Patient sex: M
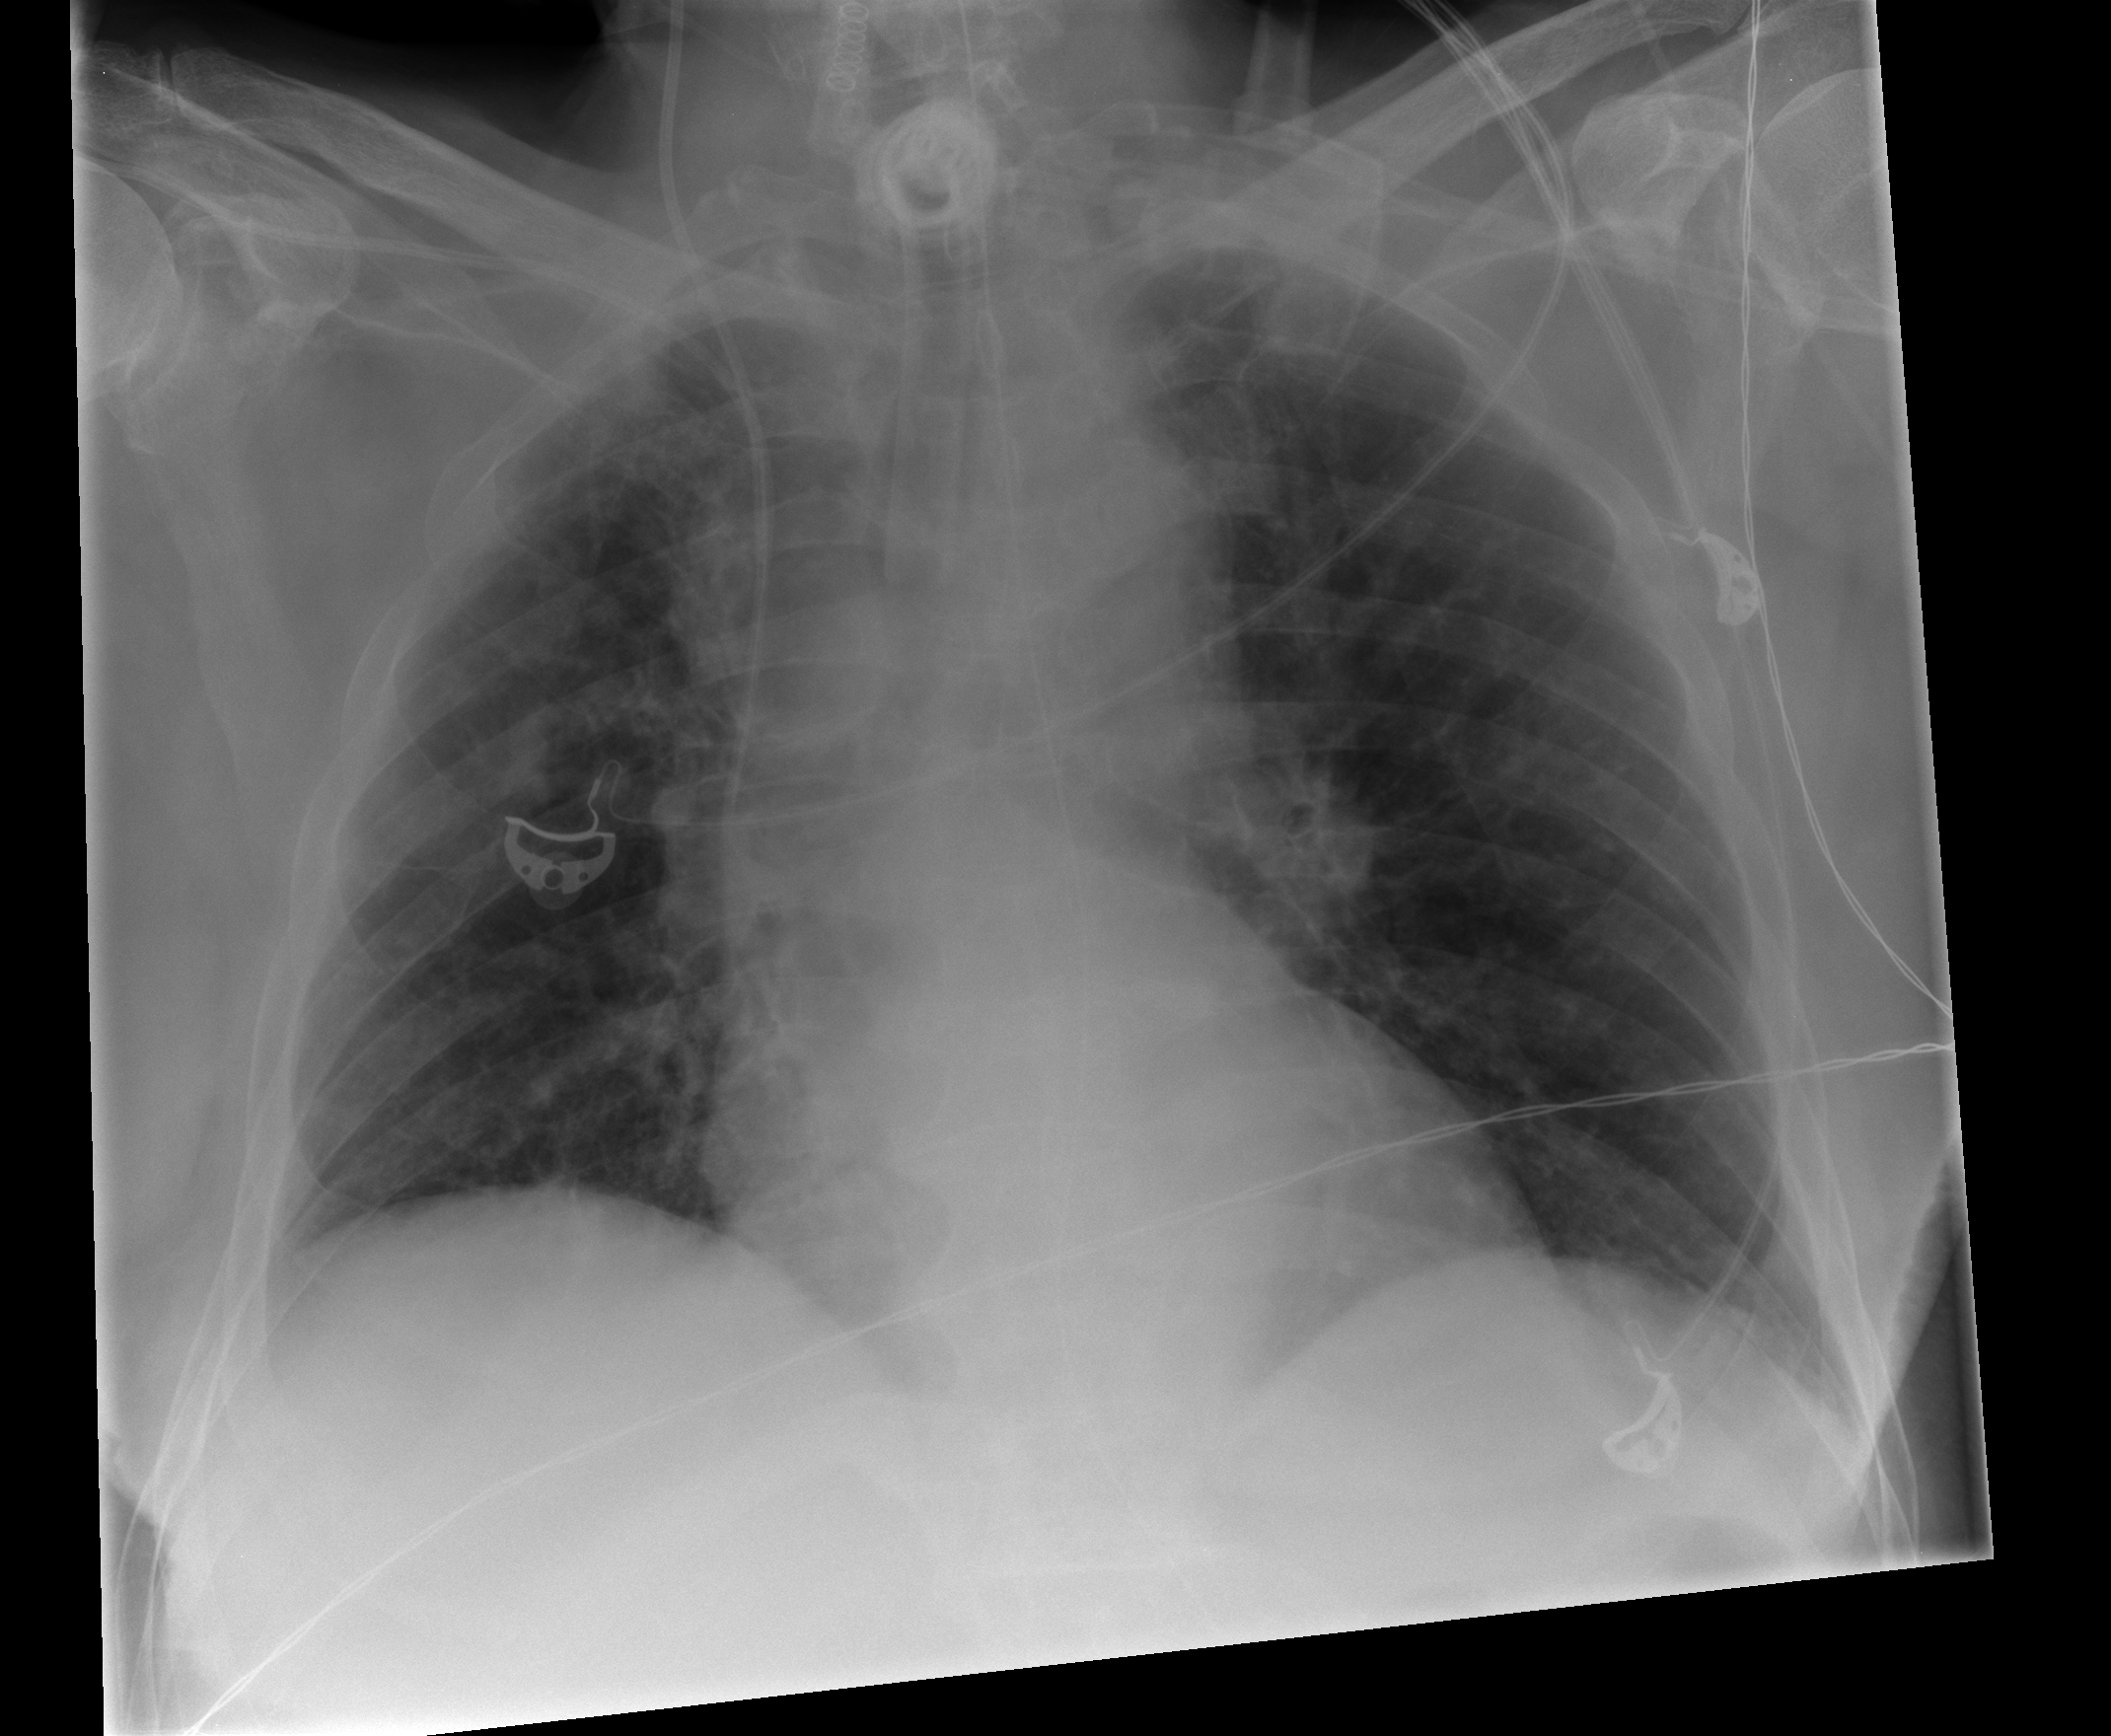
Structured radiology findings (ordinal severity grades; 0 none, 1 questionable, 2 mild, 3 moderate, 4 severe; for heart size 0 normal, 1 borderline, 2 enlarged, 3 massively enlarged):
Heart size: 1
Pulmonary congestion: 1
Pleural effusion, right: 0
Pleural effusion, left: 0
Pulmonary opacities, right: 2
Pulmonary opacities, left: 0
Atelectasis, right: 0
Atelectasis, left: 0